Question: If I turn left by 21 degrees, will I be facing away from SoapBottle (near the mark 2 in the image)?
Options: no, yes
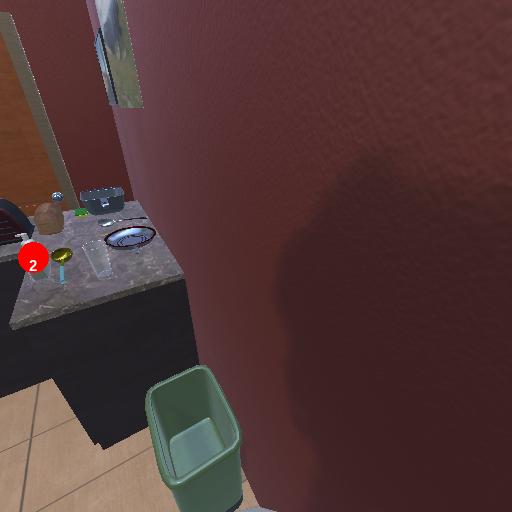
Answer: no